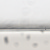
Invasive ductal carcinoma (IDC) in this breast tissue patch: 0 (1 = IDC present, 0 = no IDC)